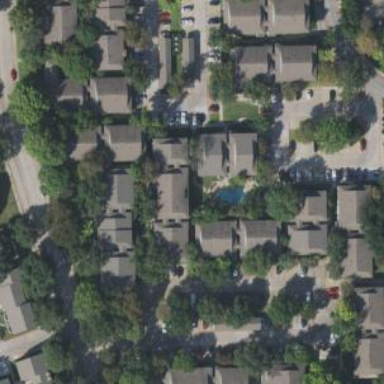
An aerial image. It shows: Residential area with apartments.